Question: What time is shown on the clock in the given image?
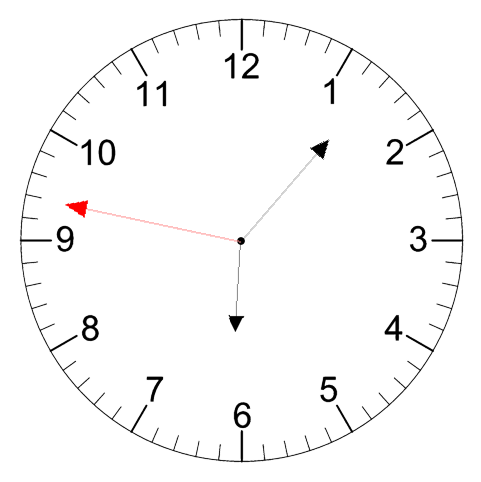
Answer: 06:06:47